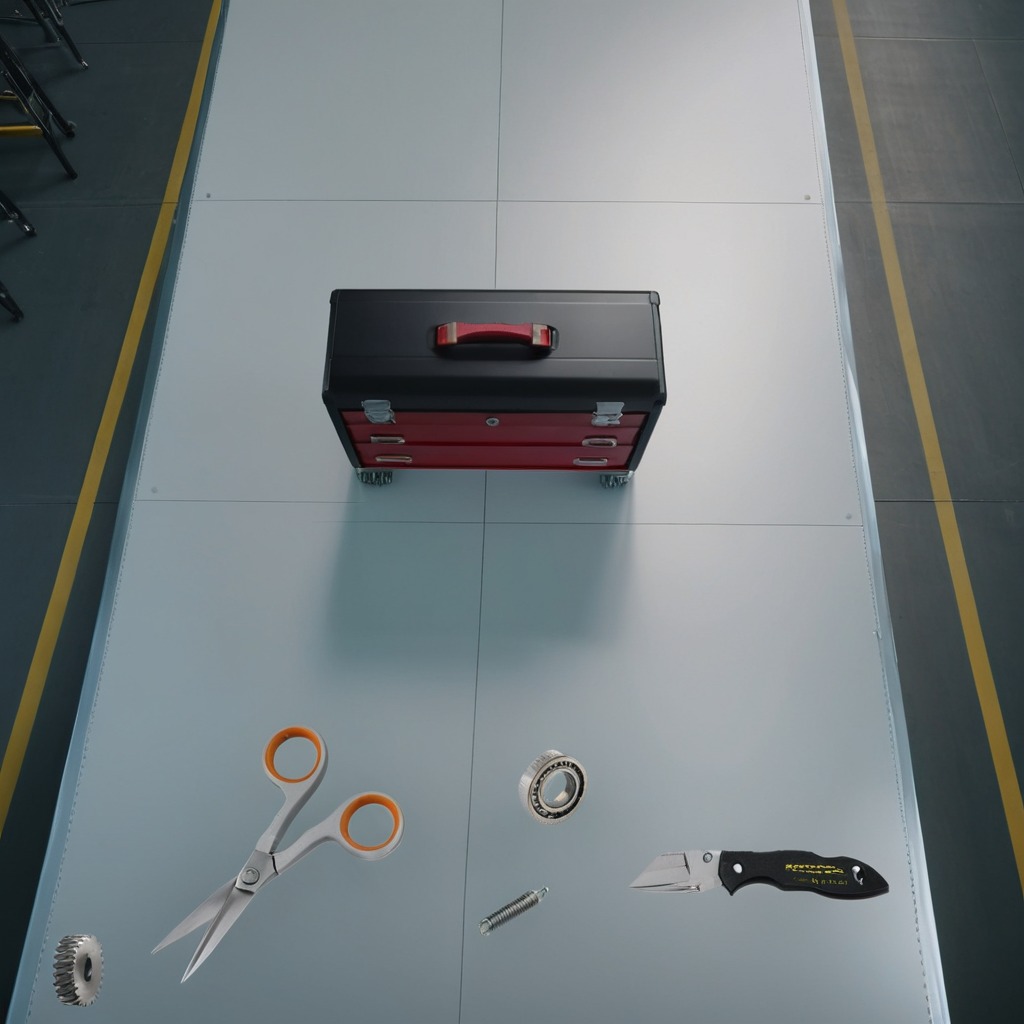
A metal ball bearing, a steel gear with teeth, a utility knife, a coiled metal spring, and a pair of scissors are lying on the toolbox surface in an airplane hangar workshop 8K.